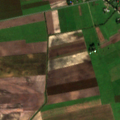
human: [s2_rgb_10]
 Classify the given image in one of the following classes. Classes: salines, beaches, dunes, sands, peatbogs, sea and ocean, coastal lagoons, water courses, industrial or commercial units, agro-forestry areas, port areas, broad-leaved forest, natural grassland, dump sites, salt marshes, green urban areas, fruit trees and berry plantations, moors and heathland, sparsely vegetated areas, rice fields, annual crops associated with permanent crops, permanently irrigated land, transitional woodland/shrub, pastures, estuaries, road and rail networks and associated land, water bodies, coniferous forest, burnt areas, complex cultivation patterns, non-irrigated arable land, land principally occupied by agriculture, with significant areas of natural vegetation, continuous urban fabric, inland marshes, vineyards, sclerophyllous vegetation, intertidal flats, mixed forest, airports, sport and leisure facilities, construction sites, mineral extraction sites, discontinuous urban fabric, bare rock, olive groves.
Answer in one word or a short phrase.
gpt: non-irrigated arable land, complex cultivation patterns